【题型】解答题　【知识点】立体几何　【难度】medium
如图，在直三棱柱 \(ABC-A'B'C'\) 中，\(AB \perp AC\)，\(AC = AB = 2\)，\(AA' = 2\sqrt{2}\)，点 \(D\) 是棱 \(AA'\) 的中点.

\vspace{1em}

(1) 求证：平面 \(CDB' \perp\) 平面 \(CBB'C'\);

(2) 求点 \(C'\) 到平面 \(CDB'\) 的距离以及三棱锥 \(C'-CDB'\) 的体积.

\vspace{1em}
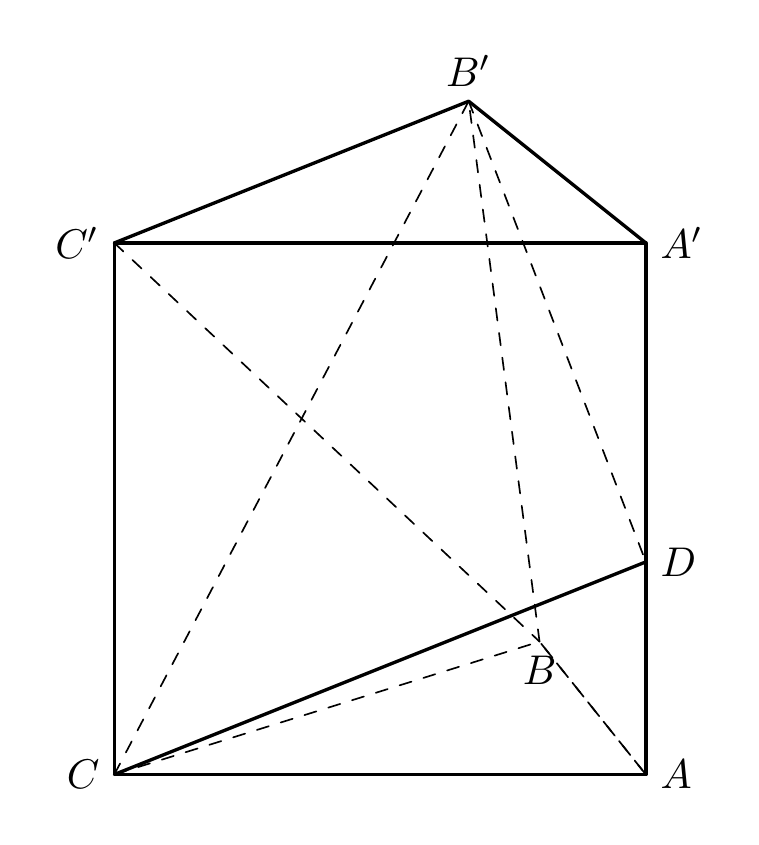
【解答】

\textbf{【详解】}

(1)

连接 \(BC' \cap B'C = M\)，取 \(BC\) 的中点 \(N\)，连接 \(AN\)，\(MN\)，

\(\because AB = AC\)，\(\therefore AN \perp BC\)，

\(\because\) 在直三棱柱 \(ABC-A'B'C'\) 中，平面 \(ABC \perp\) 平面 \(CBB'C'\)，

平面 \(ABC \cap\) 平面 \(CBB'C' = BC\)，\(AN \subset\) 平面 \(ABC\)，

\(\therefore AN \perp\) 平面 \(CBB'C'\)，

\(\because M,N\) 分别为 \(BC\)，\(B'C\) 的中点，\(\therefore MN \parallel BB'\) 且 \(MN = \dfrac{1}{2}BB'\)，

\(\because\) 点 \(D\) 是棱 \(AA'\) 的中点，\(\therefore AD \parallel BB'\) 且 \(AD = \dfrac{1}{2}BB'\)，

\(\therefore AD \parallel MN\) 且 \(AD = MN\)，\(\therefore\) 四边形 \(ADMN\) 是平行四边形，

\(\therefore AN \parallel MD\)，\(\therefore MD \perp\) 平面 \(CBB'C'\)，

\(\because MD \subset\) 平面 \(CDB'\)，\(\therefore\) 平面 \(CDB' \perp\) 平面 \(CBB'C'\);

\vspace{1em}

(2)

\(\because AB \perp AC\)，\(AC = AB = 2\)，\(AA' = 2\sqrt{2}\)，\(\therefore BC = B'C' = 2\sqrt{2}\)，\(B'C = 4\)，

\(\because\) 点 \(D\) 是棱 \(AA'\) 的中点，\(\therefore AD = DA' = \sqrt{2}\)，

\(\because AC = AB = A'B' = 2\)，\(\therefore CD = B'D = \sqrt{6}\)，

由(1)知 \(MD \perp\) 平面 \(CBB'C'\)，\(\therefore MD \perp B'C\)，

\(\therefore MD = \sqrt{CD^2 - CM^2} = \sqrt{6 - 4} = \sqrt{2}\)，

\(\therefore S_{\triangle CDB'} = \dfrac{1}{2} \times B'C \times MD = \dfrac{1}{2} \times 4 \times \sqrt{2} = 2\sqrt{2}\)，\(S_{\triangle B'C'C} = \dfrac{1}{2} \times B'C' \times CC' = \dfrac{1}{2} \times 2\sqrt{2} \times 2\sqrt{2} = 4\)，

设点 \(C'\) 到平面 \(CDB'\) 的距离为 \(h\)，

\(\therefore V_{C'-CDB'} = V_{D-B'C'C} = \dfrac{1}{3} \times S_{\triangle B'C'C} \times DM = \dfrac{1}{3} \times 4 \times \sqrt{2} = \dfrac{4\sqrt{2}}{3}\)，

\(\therefore \dfrac{1}{3} S_{\triangle CDB'} h = \dfrac{1}{3} \times 2\sqrt{2} h = \dfrac{4\sqrt{2}}{3}\)，\(\therefore h = 2\)，

\(\therefore\) 点 \(C'\) 到平面 \(CDB'\) 的距离为 \(2\)，三棱锥 \(C'-CDB'\) 的体积为 \(\dfrac{4\sqrt{2}}{3}\).

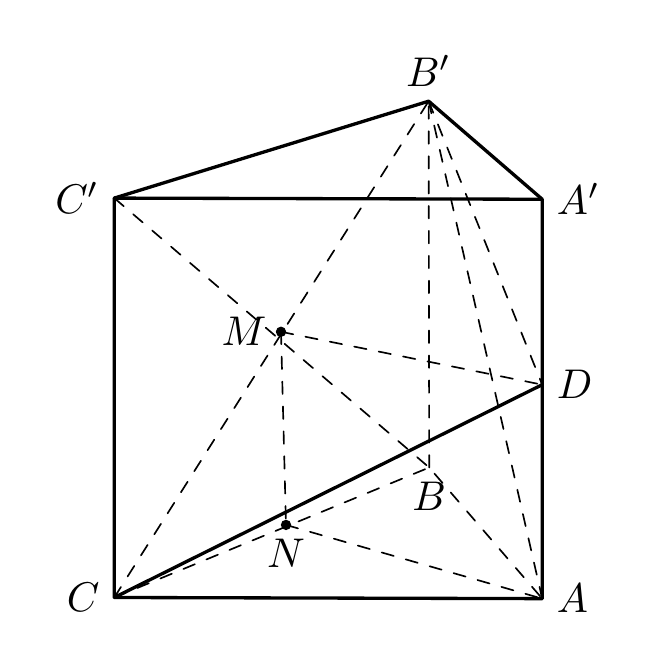